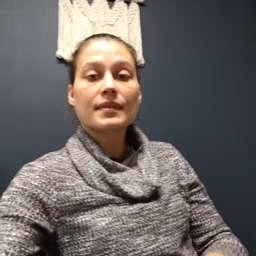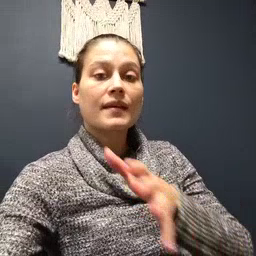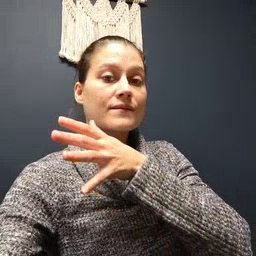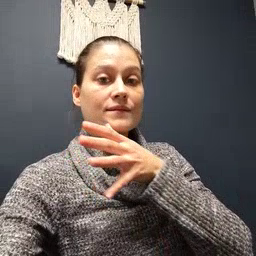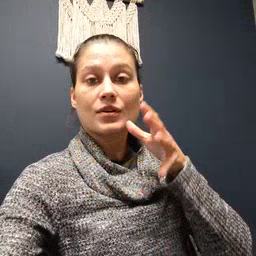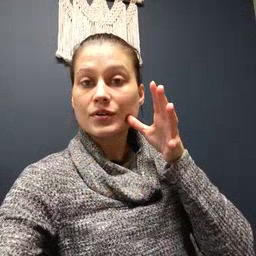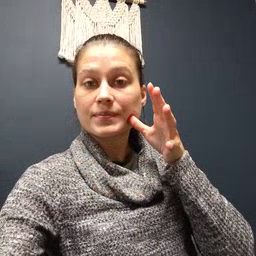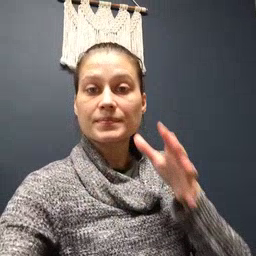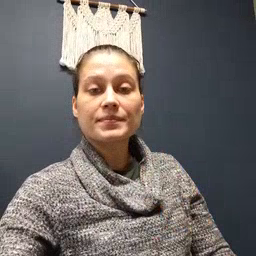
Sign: farm